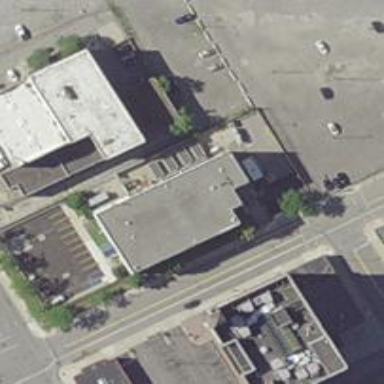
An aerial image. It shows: Commercial building.